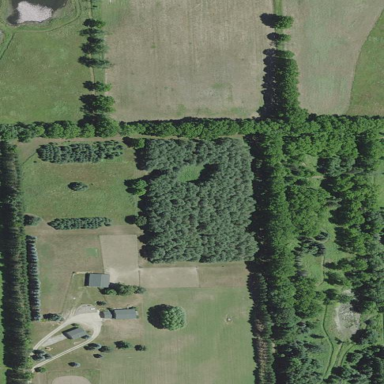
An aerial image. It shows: Plant nursery cultivating trees.